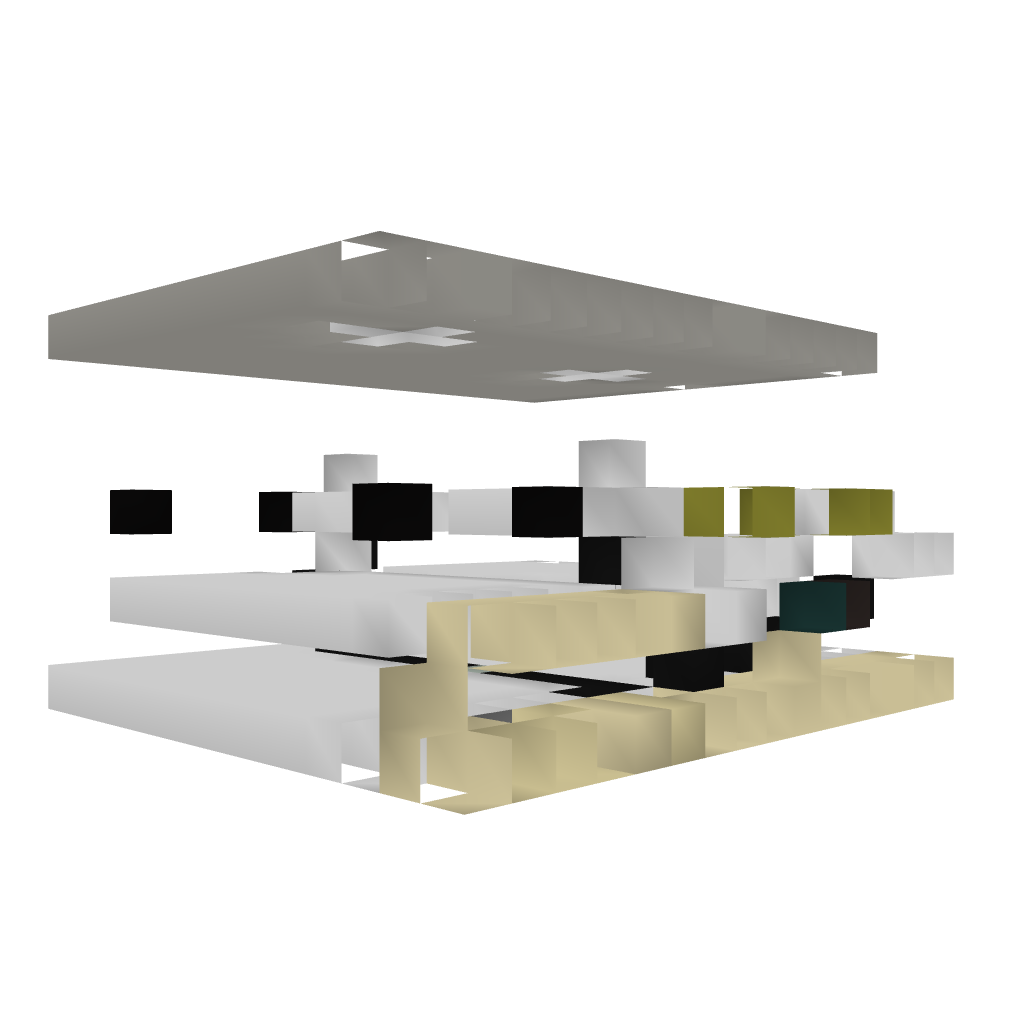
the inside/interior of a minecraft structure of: Small PvP Arena